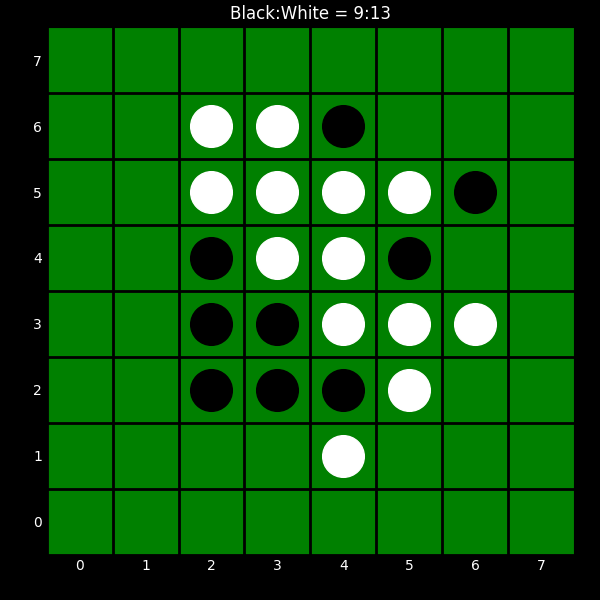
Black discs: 9
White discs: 13